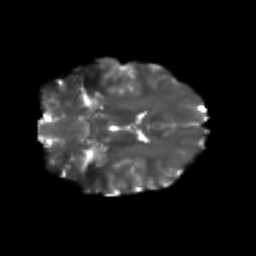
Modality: T2w
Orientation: coronal
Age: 19
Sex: female
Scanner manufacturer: siemens
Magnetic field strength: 3 T
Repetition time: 3.5 s
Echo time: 0.104 s